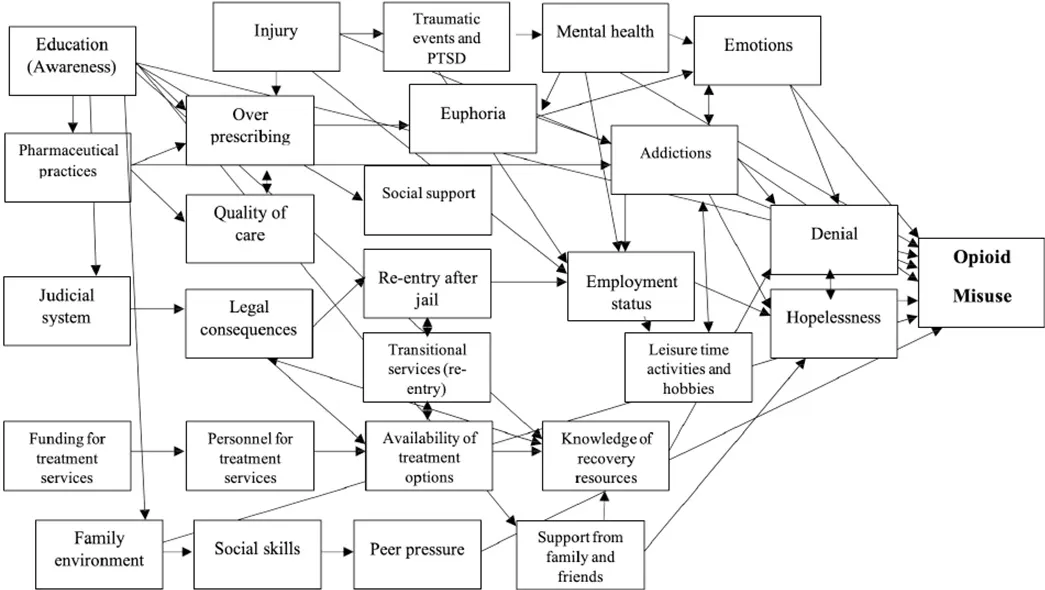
Topic Group Conceptual Model from MHC Study.
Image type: chart (chart)